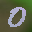
Label: 0